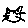
Label: cat